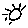
Label: sun